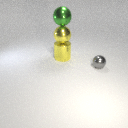
large yellow metal sphere above large yellow metal cylinder